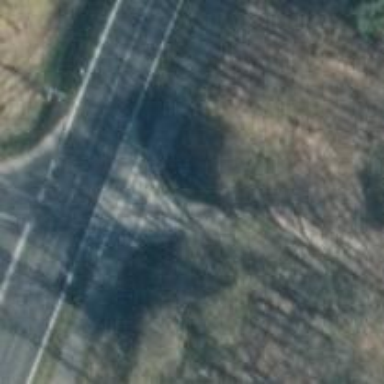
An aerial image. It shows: Sandy track road with grade4 tracktype.